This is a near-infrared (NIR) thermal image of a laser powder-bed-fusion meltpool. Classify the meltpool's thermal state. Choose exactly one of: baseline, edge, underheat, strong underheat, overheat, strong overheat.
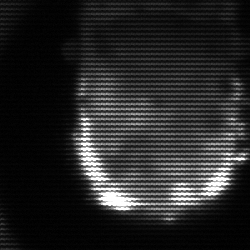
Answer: baseline